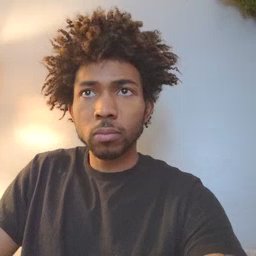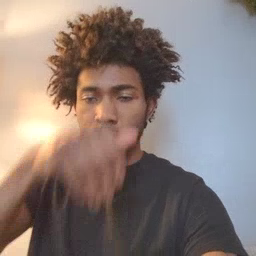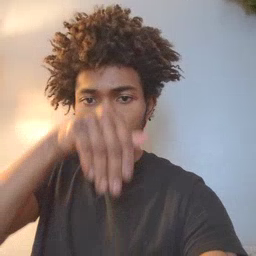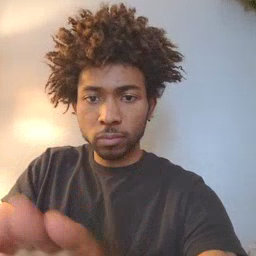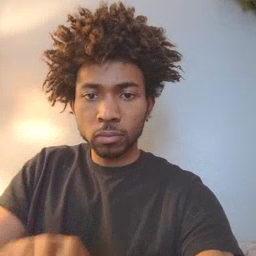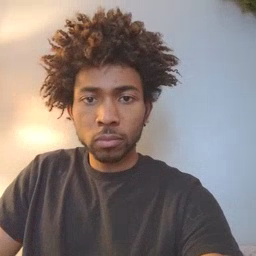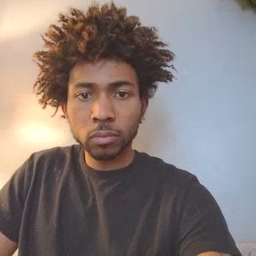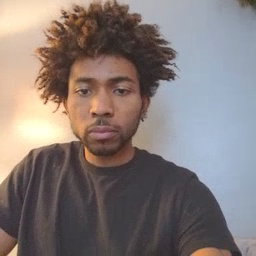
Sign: elephant